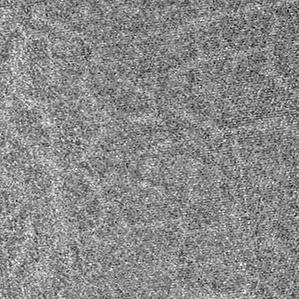
Label: frost